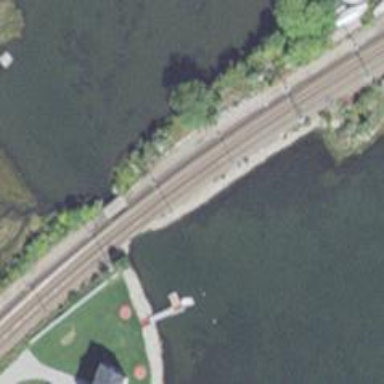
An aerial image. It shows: Bridge over electrified railway with contact lines.